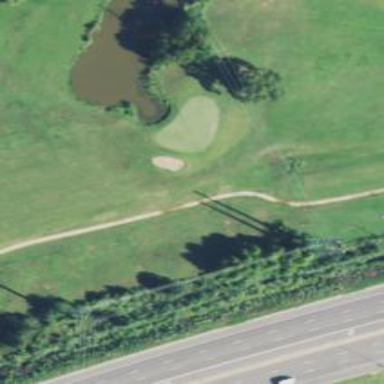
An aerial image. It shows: View of golf hole.